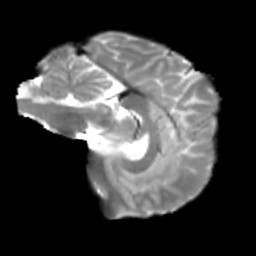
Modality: T2w
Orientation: sagittal
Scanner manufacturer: siemens
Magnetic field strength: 3 T
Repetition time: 4 s
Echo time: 0.0594 s